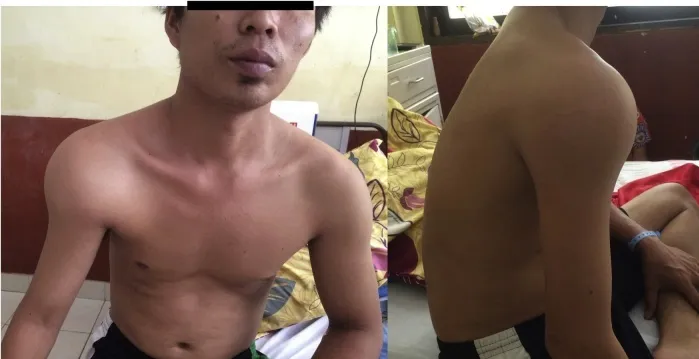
Preoperative clinical finding.
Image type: medical_photograph (skin_photograph)